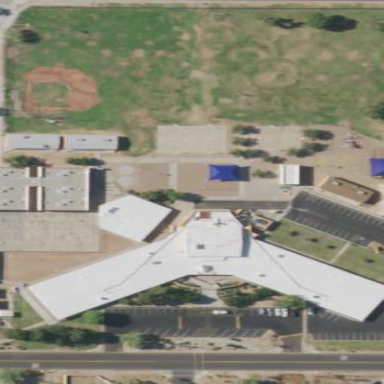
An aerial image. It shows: School.